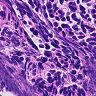
Metastatic tissue present: no